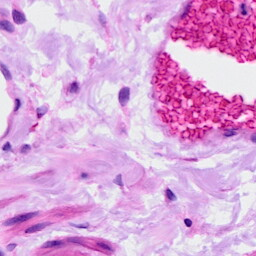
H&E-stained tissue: Ovarian